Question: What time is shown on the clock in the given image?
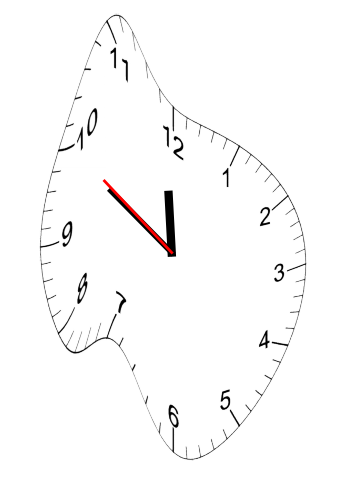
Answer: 11:49:50